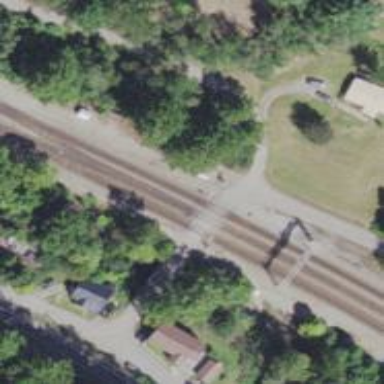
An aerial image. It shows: Railway track.